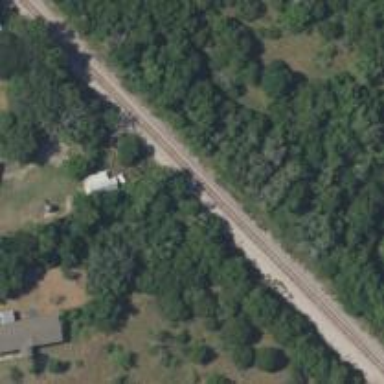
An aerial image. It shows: Railway track.